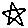
Label: star